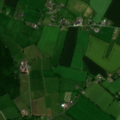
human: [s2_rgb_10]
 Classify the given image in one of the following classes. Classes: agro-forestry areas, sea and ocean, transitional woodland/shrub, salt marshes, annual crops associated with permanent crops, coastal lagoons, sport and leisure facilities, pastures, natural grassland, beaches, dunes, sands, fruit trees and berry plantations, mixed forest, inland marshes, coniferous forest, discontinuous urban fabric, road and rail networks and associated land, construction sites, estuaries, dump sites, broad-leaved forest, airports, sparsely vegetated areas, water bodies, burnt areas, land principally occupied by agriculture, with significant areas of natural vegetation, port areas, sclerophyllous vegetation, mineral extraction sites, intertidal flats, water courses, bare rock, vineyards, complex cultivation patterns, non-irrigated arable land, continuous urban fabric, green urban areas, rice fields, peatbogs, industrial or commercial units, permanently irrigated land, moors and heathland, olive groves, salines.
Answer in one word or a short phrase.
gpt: non-irrigated arable land, pastures